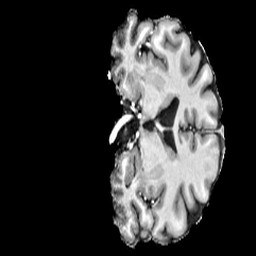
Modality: T1w
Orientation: coronal
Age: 64
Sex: male
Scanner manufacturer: siemens
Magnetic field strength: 6.98 T
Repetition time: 6 s
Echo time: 0.00302 s